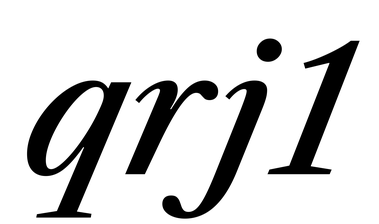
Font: LibreCaslonText-Italic_Medium_Italic